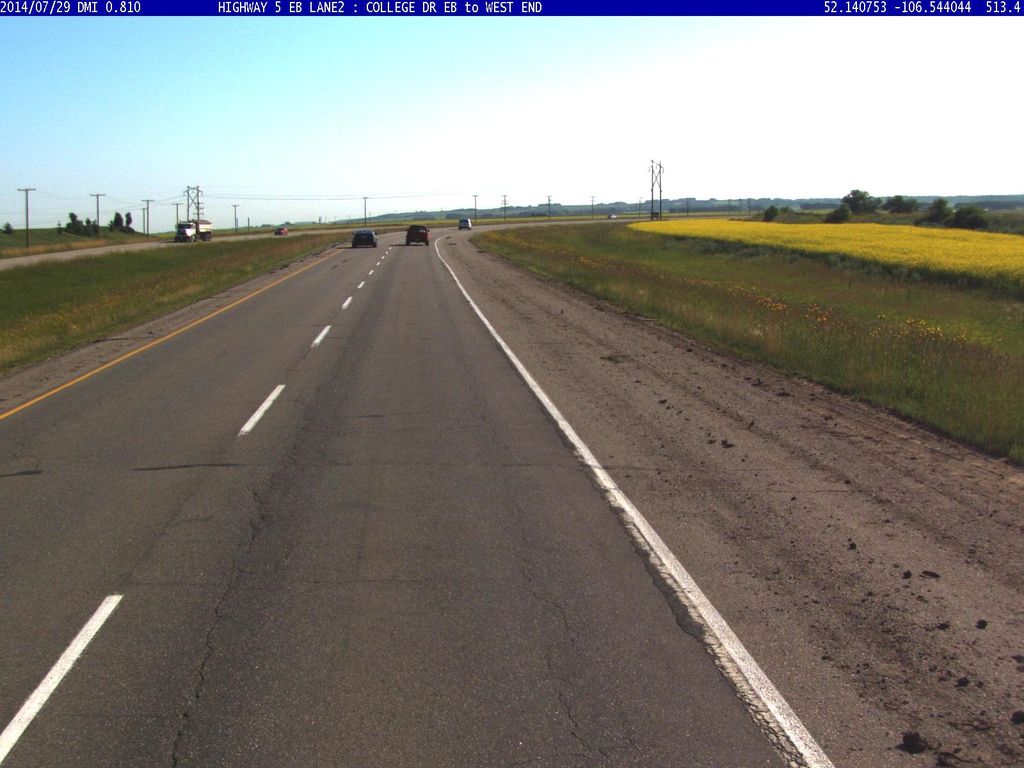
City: saskatoon